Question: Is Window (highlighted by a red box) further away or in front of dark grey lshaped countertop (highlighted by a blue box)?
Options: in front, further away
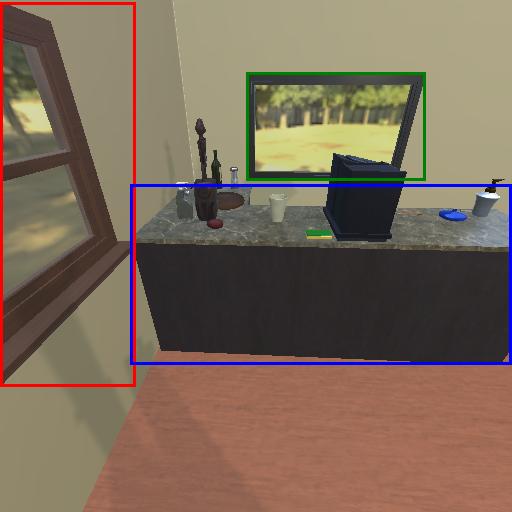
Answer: in front